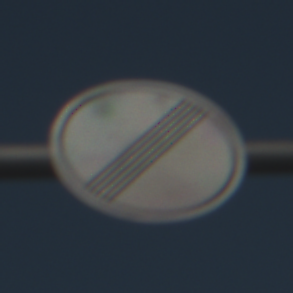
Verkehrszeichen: EndeSaemtlicherBegrenzungen
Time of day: MorningAfternoon
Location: Outdoor (Special)
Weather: Clear
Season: NotSpecified
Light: Natural